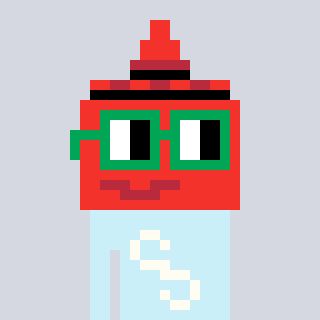
a pixel art character with square green glasses, a ketchup-shaped head and a cold-colored body on a cool background